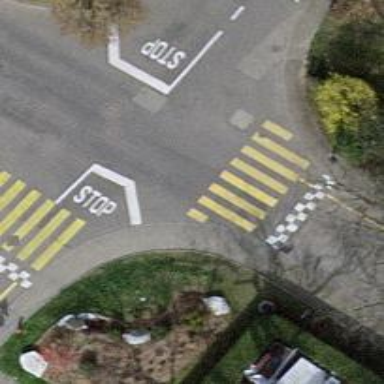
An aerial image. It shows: Zebra crossing with distinctive zebra markings on the road.